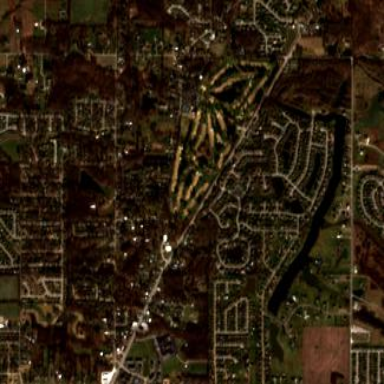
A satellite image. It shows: Golf course surrounded by greenery.